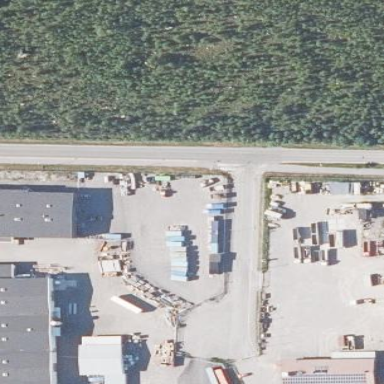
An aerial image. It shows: Recycling center for various types of waste.